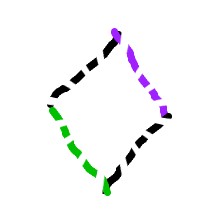
Shape: rhombus